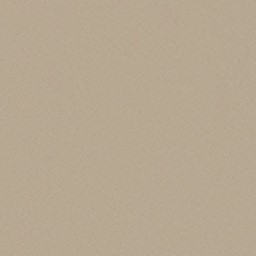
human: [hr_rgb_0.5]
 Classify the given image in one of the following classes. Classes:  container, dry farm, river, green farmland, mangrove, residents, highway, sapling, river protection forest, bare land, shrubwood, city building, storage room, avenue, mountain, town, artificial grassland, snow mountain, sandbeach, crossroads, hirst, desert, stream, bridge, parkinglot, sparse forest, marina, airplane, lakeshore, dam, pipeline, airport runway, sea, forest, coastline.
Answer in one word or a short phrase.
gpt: desert